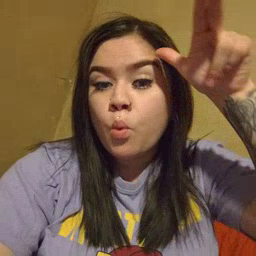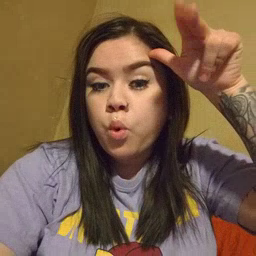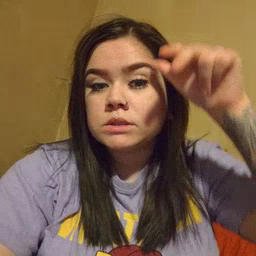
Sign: horse